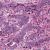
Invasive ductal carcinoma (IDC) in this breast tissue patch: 1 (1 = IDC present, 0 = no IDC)